Question: I have a line of code that should clear a datatable if the rowcount > 0. However despite the rowcount being 0, the clear line is executed:

I'm experiencing some very odd behaviour with this (inherited) application and have investigated whether the build is working correctly (I've cleaned and rebuilt many times, and made sure all assemblies are x86) and turned off code optimization as per <URL>
and <URL> because I feared that my pdb files were out of sync with my code, however nothing has helped.
I'm totally stumped as to why this line of code is executing and would very much appreciate any advice.
Edit: dt is System.Data.Datatable, the exception detail is:
> System.Data.RowNotInTableException occurred
HResult=-<PHONE>
Message=This row has been removed from a table and does not have any data. BeginEdit() will allow creation of new data in this row.
Source=System.Data
StackTrace:
at System.Data.DataRow.GetDefaultRecord()
InnerException:
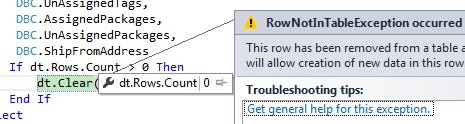
Answer: I've worked around the above issue for now by removing and re-adding the datatable instead of using the DataSet.Tables().Clear function:
'''
If ClearTable And DSet.Tables(TableNm).Rows.Count > 0 Then
DSet.Tables.Remove(TableNm)
DSet.Tables.Add(TableNm)
End If
'''